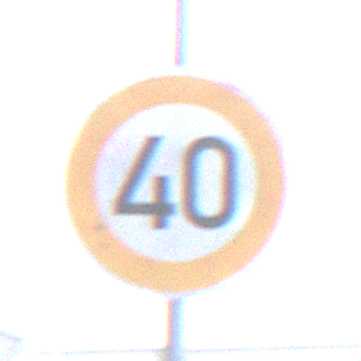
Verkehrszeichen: Geschwindigkeit40
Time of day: MorningAfternoon
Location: Outdoor (Urban)
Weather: Overcast
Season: NotSpecified
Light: Natural